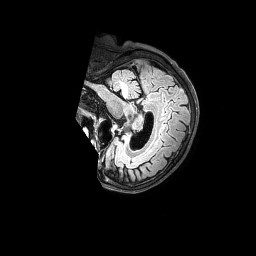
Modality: FLAIR
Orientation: sagittal
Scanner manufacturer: philips
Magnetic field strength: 3 T
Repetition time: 4.8 s
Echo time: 0.2781 s